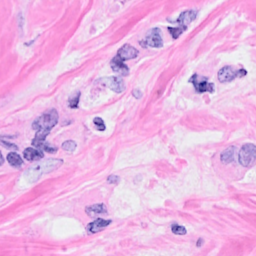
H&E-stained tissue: Breast